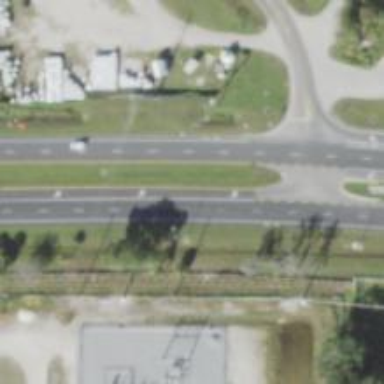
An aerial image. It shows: Asphalt road designated as trunk highway.